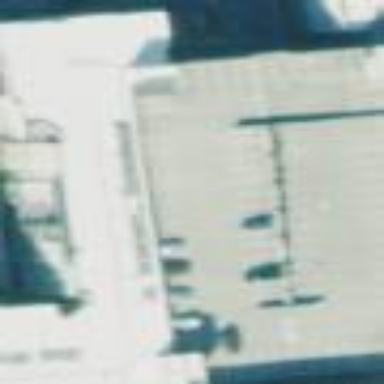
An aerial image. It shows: Multi-storey parking facility.